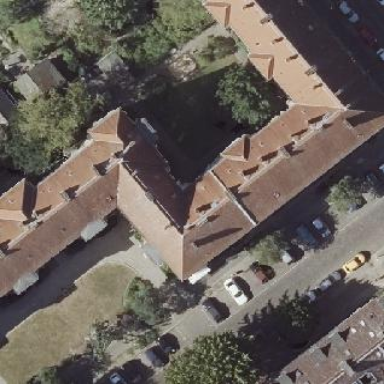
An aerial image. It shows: Residential building with distinctive double saltbox roof shape.